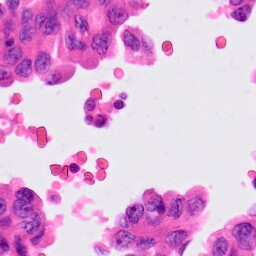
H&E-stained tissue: Lung